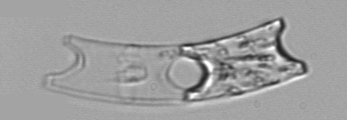
Label: Eucampia